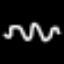
Label: squiggle